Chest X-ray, PA view. Patient: 66 years old, sex F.
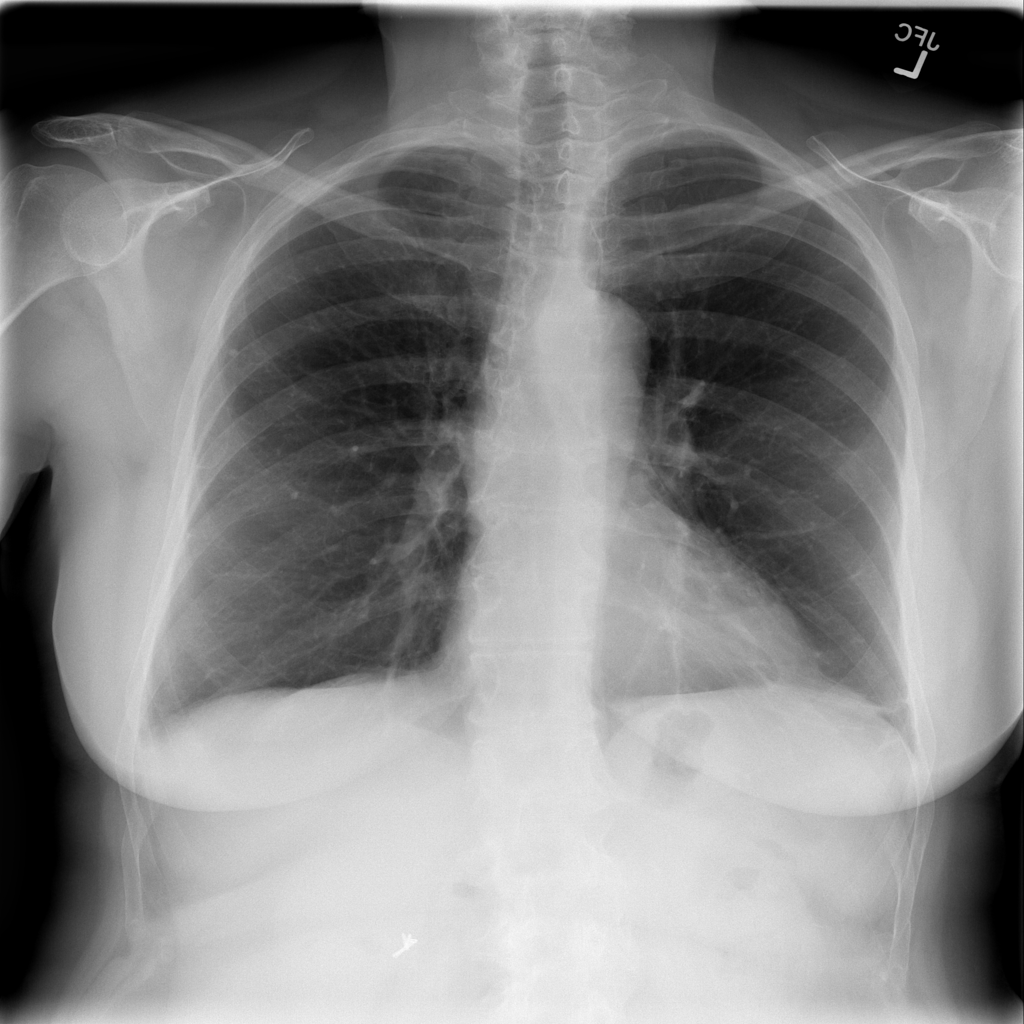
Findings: Atelectasis